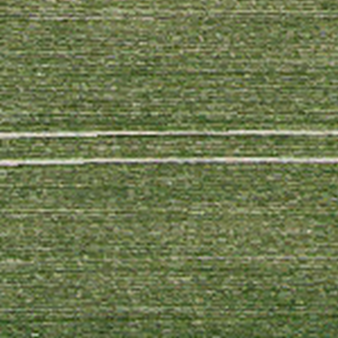
Label: other